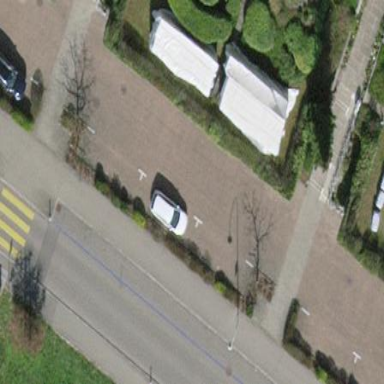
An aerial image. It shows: Parking area with surface.